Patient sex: M
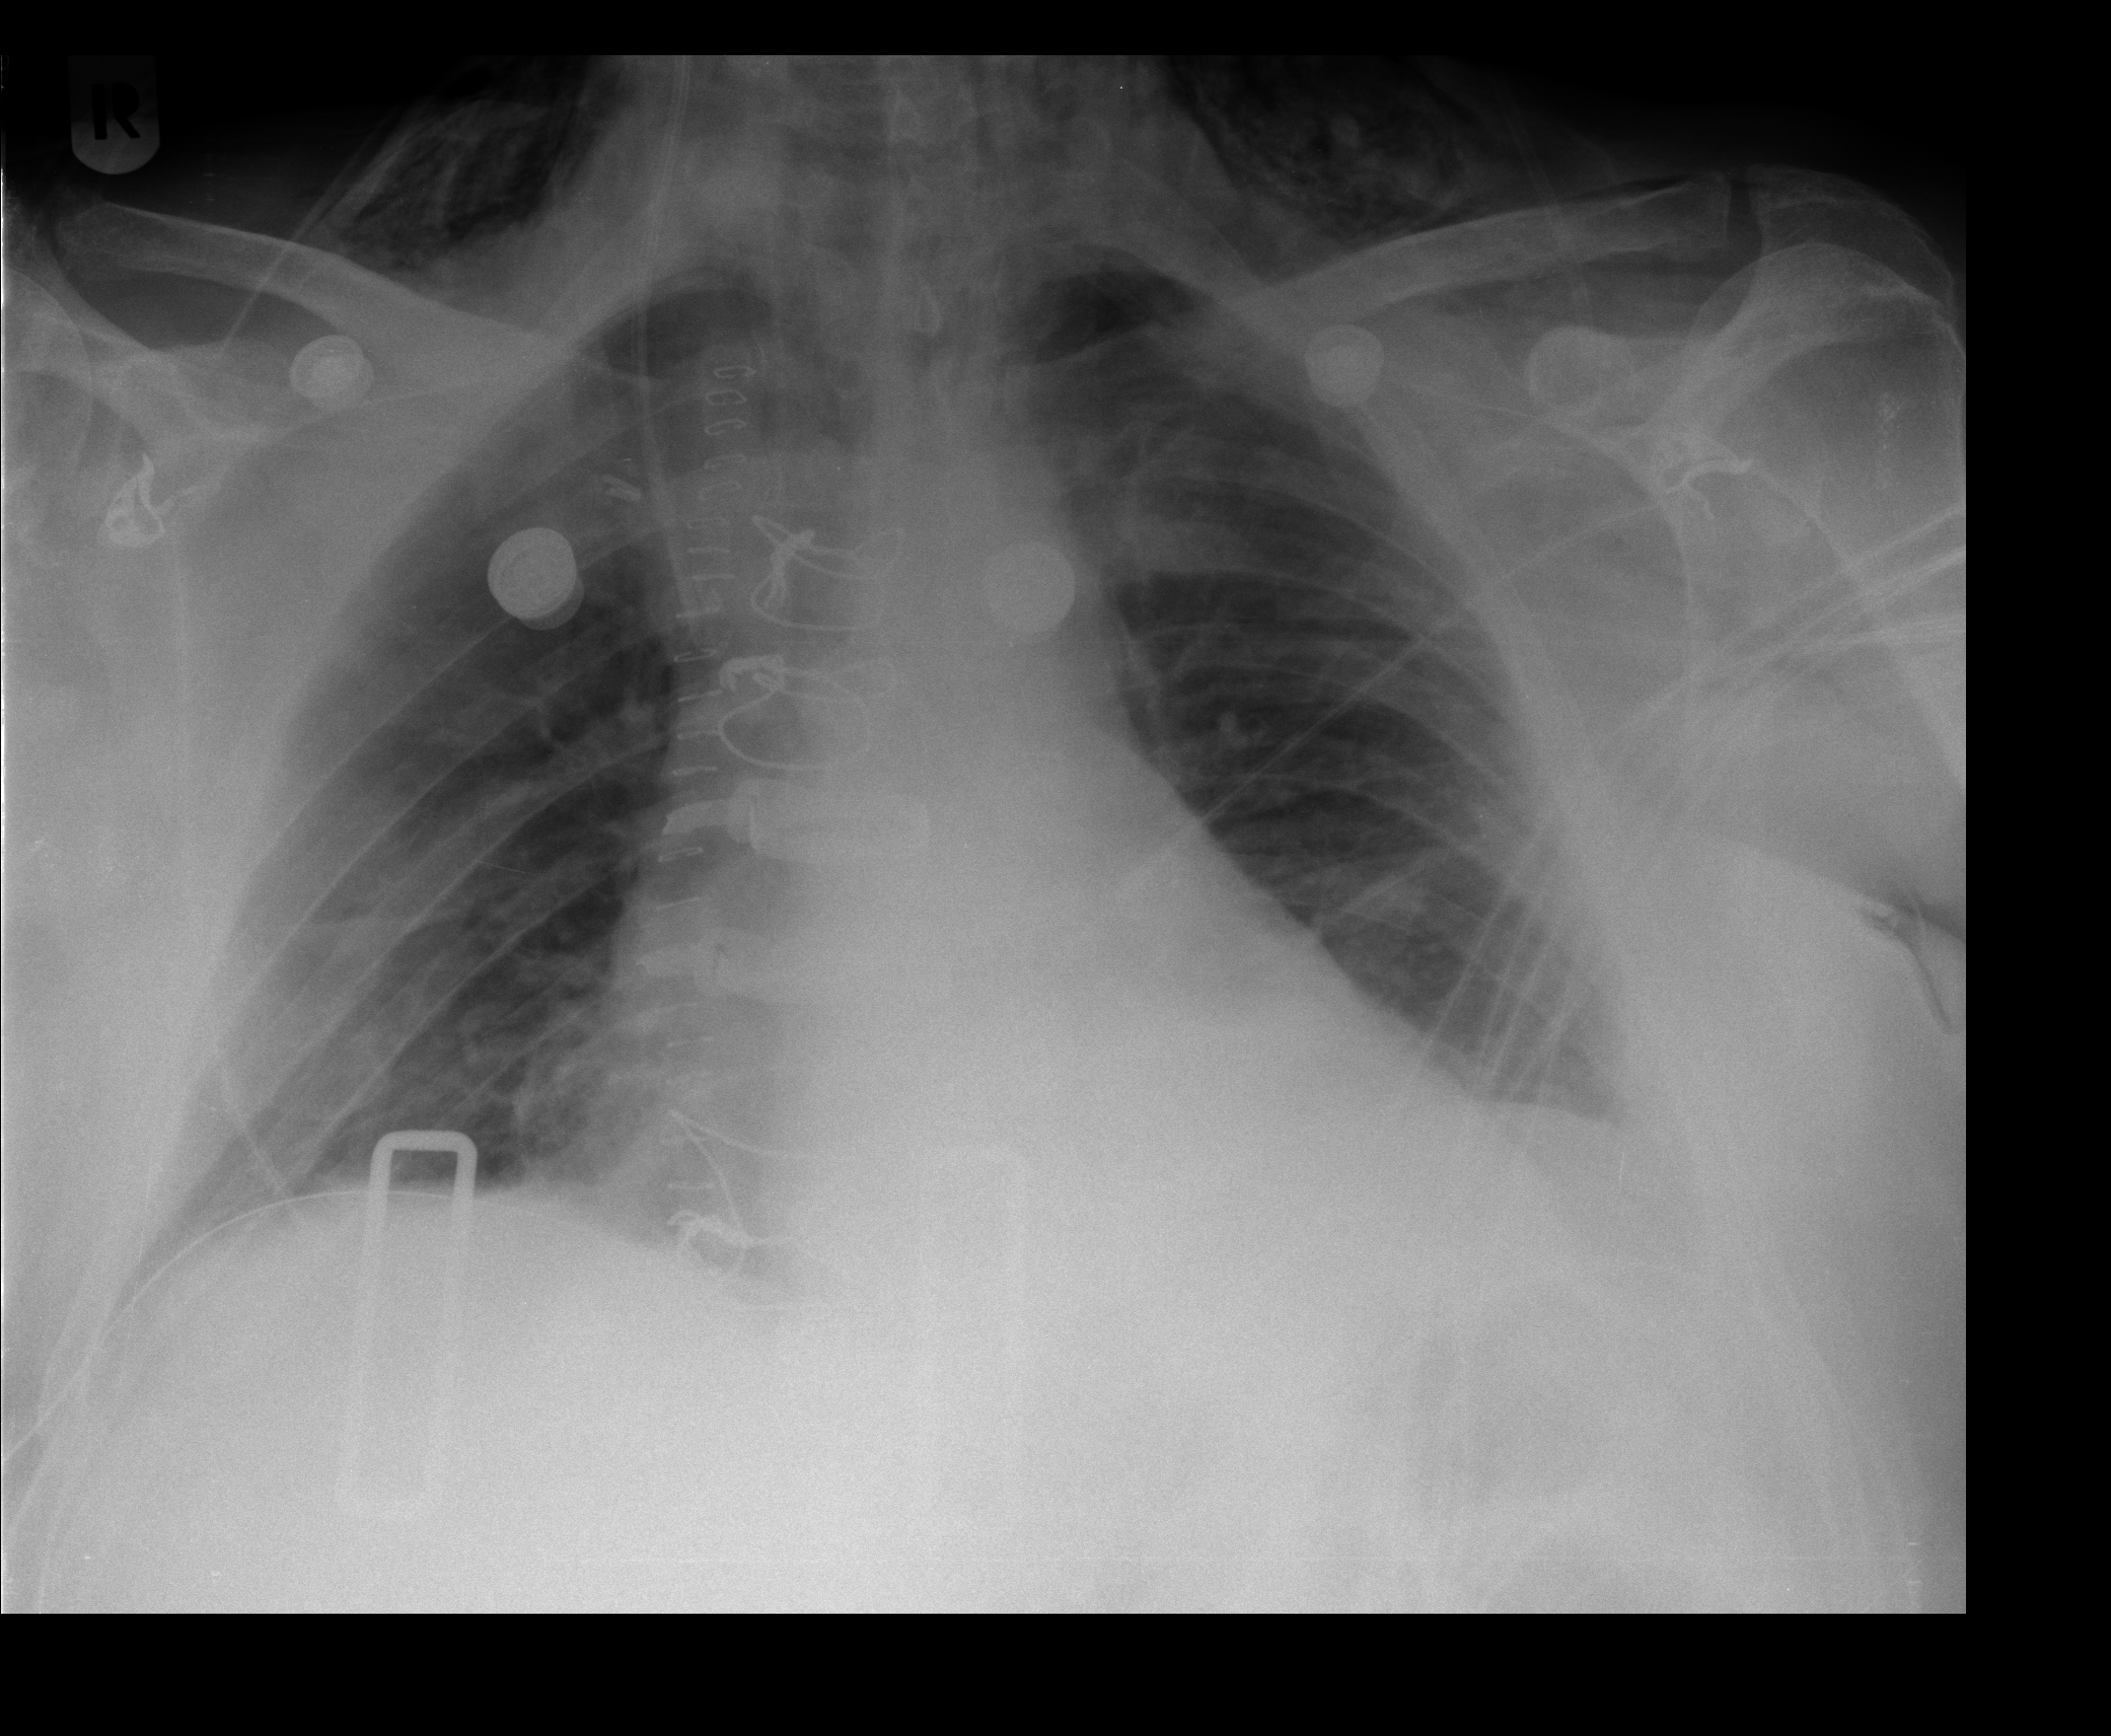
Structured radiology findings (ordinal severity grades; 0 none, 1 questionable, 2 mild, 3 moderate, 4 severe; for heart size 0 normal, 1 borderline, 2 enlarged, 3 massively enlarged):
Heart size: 0
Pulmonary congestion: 0
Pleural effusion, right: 0
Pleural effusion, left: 0
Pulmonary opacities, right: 0
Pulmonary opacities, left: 0
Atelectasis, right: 2
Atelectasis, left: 1